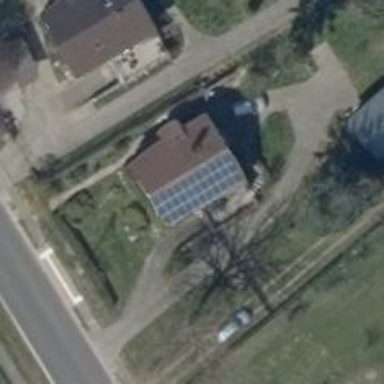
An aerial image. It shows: Solar photovoltaic panel generating electricity through small installation.